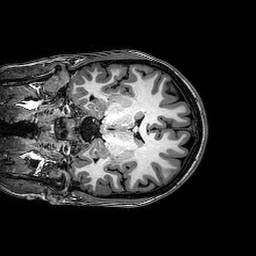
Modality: T1w
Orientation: coronal
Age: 23
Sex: female
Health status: healthy
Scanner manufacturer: philips
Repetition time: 0.008217 s
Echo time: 0.00378 s